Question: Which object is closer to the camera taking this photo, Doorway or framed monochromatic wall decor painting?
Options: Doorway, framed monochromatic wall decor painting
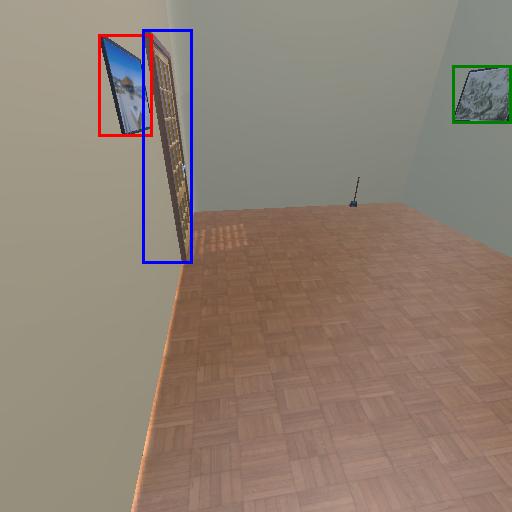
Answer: Doorway